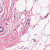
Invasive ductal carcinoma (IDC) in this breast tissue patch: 0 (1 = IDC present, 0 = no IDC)